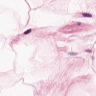
Metastatic tissue present: no